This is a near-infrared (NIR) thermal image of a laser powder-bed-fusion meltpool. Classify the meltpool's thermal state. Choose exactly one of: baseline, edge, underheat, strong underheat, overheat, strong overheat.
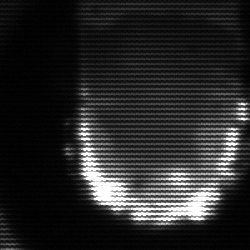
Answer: baseline